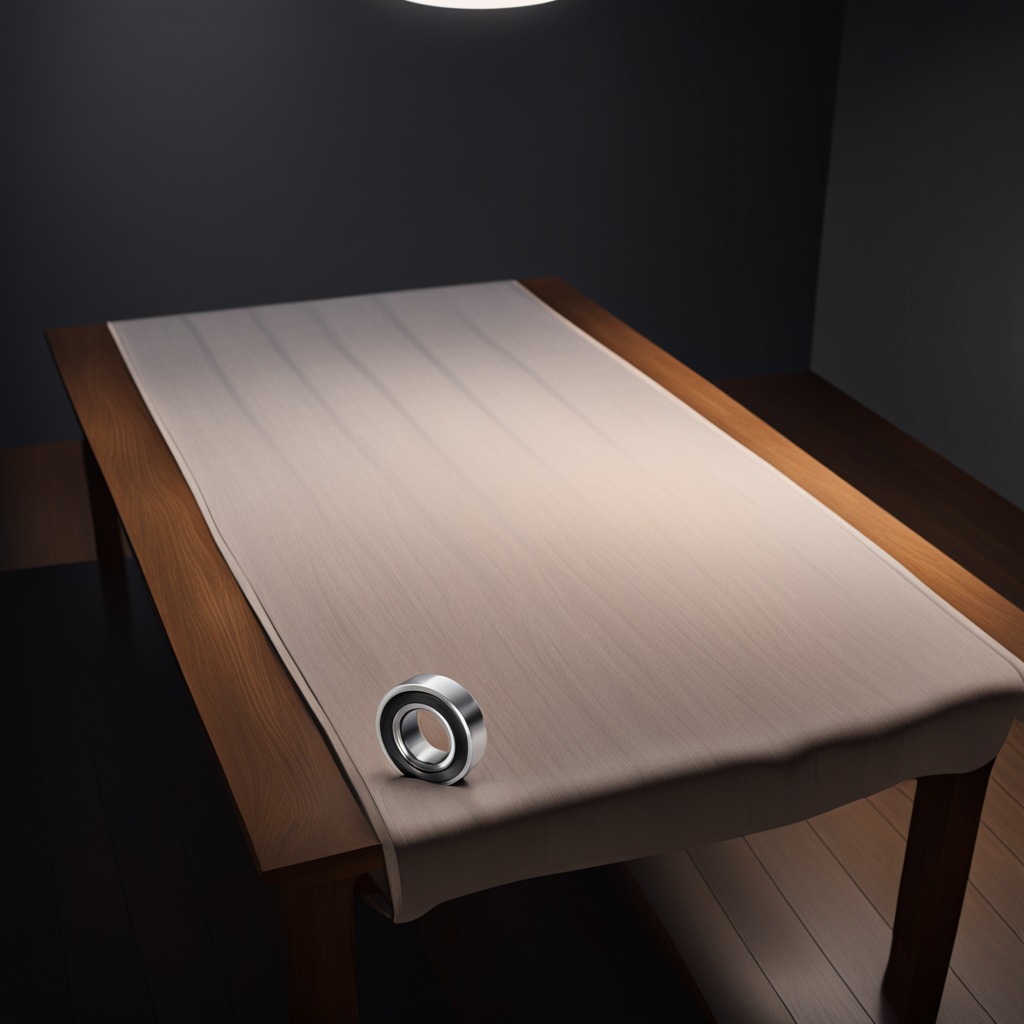
A metal ball bearing lying on the wooden table.